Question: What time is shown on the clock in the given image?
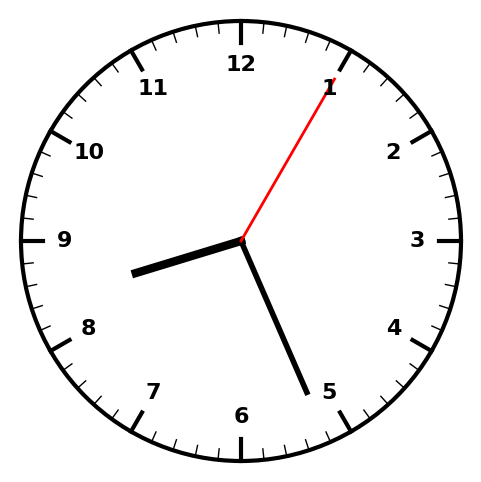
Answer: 08:26:05